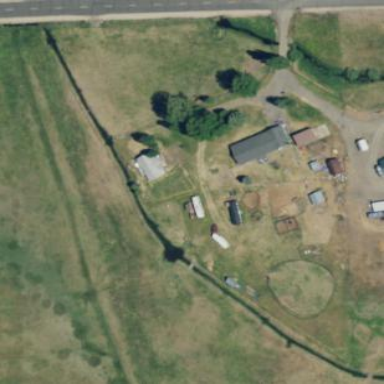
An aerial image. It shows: Farmyard area.